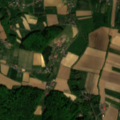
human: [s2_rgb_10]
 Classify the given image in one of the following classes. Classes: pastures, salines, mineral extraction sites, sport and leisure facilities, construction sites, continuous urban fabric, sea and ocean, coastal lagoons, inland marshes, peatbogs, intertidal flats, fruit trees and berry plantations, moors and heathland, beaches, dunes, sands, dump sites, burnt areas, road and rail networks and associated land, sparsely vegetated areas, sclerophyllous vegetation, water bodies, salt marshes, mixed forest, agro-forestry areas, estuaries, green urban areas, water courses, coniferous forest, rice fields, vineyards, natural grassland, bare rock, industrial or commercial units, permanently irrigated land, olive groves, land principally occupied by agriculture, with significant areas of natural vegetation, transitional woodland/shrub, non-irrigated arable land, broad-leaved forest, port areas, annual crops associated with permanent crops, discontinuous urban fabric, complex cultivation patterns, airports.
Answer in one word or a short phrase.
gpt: discontinuous urban fabric, non-irrigated arable land, complex cultivation patterns, broad-leaved forest